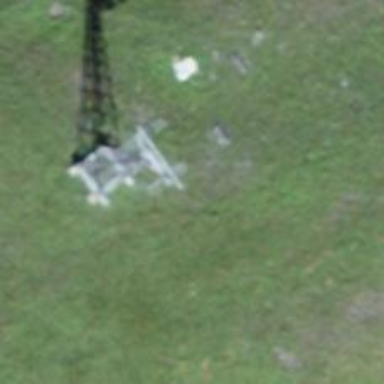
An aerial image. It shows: Pylon used for aerialway.